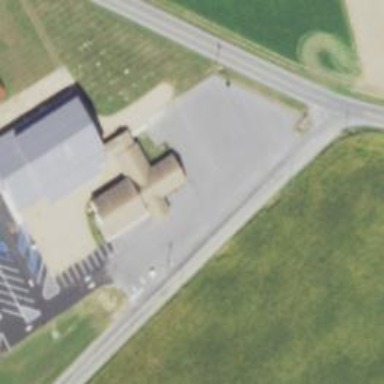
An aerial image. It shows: Place of worship.